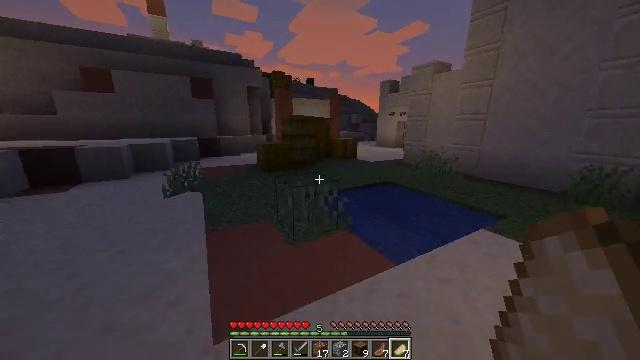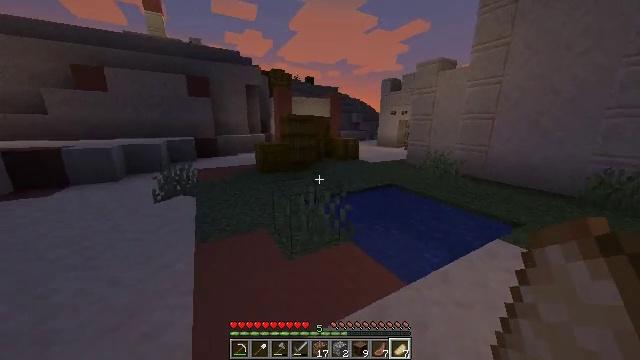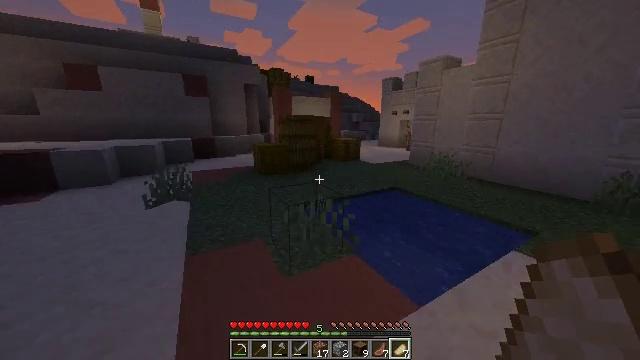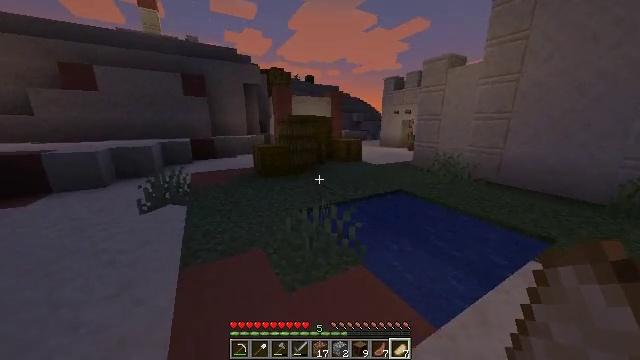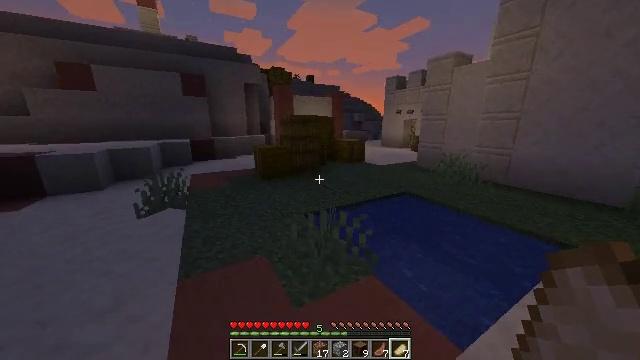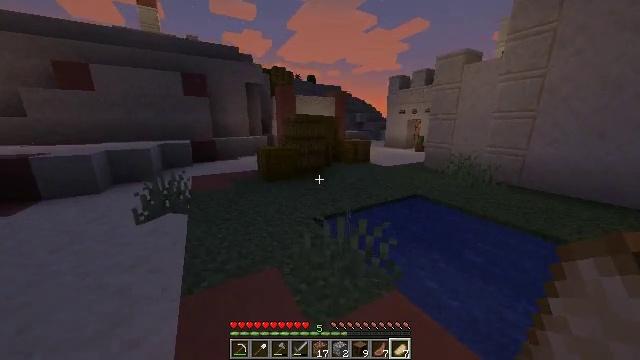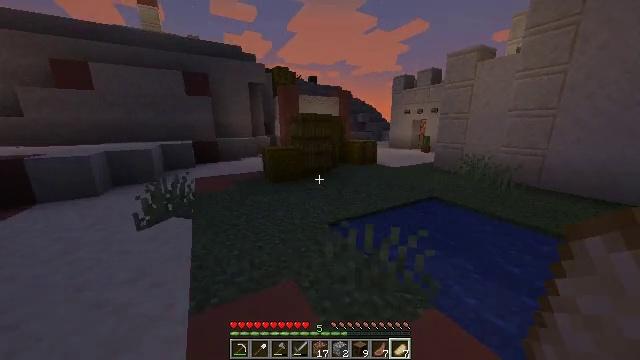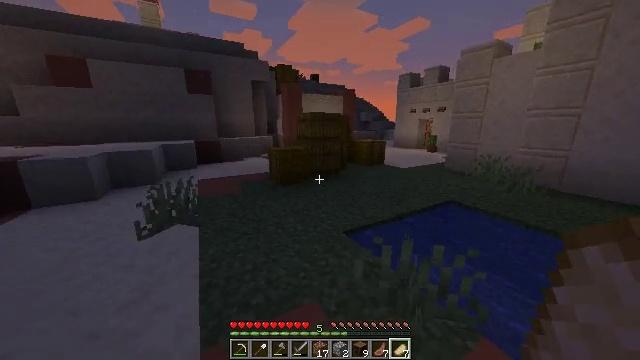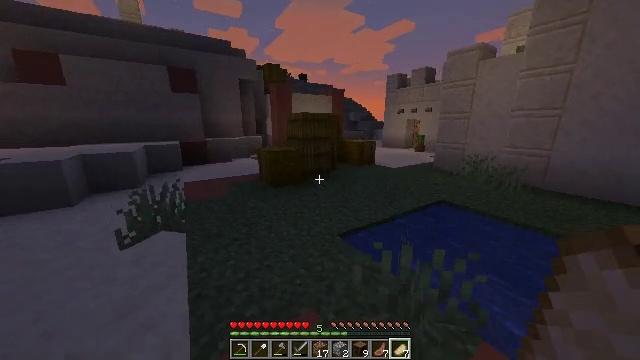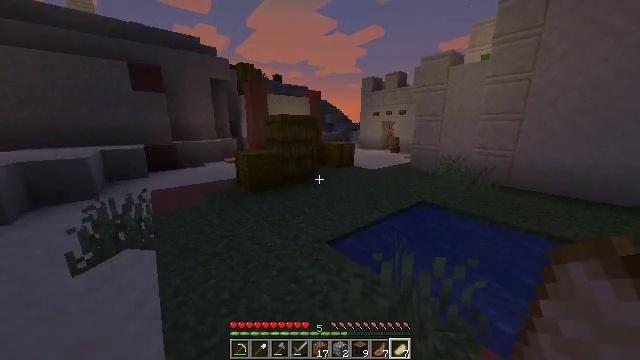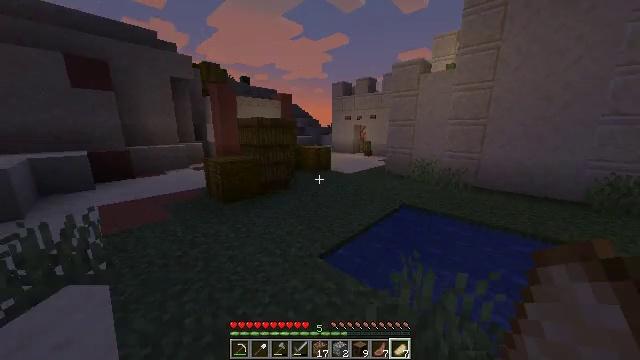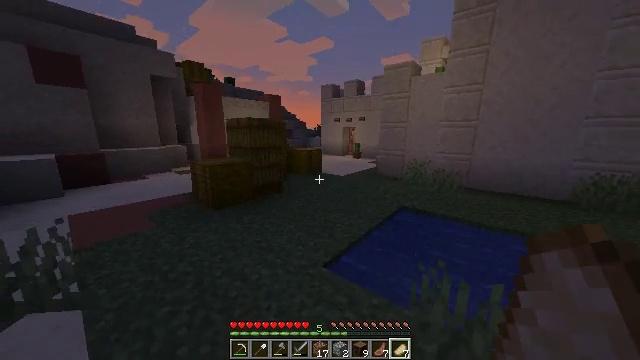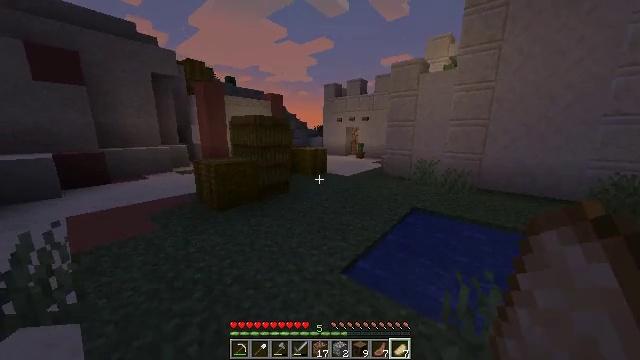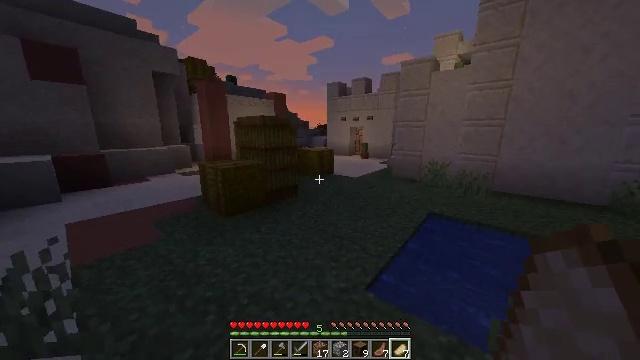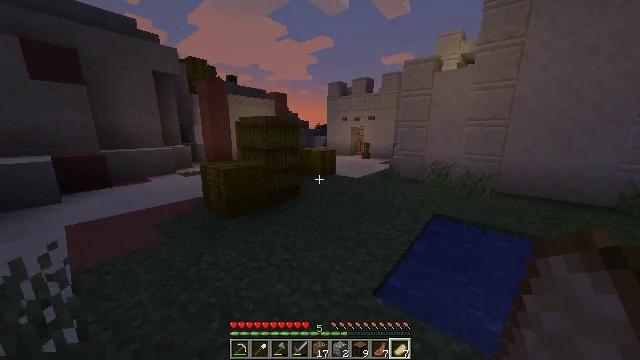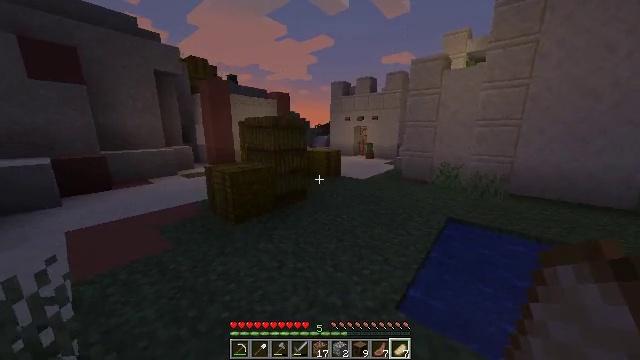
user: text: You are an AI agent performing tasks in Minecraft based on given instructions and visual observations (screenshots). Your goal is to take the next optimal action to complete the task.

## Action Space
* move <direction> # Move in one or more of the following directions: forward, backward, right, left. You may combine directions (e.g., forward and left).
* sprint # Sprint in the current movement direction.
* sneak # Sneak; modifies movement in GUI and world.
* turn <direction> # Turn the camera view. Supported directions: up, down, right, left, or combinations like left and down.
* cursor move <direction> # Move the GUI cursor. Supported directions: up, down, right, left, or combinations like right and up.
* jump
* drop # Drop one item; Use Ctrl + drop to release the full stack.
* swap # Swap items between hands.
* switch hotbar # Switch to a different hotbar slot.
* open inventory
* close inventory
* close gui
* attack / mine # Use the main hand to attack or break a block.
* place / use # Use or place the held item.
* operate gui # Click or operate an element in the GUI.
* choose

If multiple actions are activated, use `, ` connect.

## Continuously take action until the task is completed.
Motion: motion action
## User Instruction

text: Mine a hay block from the field.
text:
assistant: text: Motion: move forward, sprint
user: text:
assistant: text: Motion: move forward, sprint
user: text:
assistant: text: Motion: move forward and move left, sprint
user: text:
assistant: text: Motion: move forward and move left, sprint
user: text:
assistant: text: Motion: move forward and move left, sprint
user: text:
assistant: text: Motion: move forward and move left, sprint
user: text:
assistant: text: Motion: move forward and move left, sprint
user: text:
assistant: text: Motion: move forward and move left, sprint, turn right
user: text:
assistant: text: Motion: move forward and move left, sprint, turn right
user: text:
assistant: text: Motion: move forward and move left, sprint, turn right
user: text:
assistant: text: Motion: move forward and move left, sprint, turn right
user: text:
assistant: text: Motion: move forward and move left, sprint
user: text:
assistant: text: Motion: move forward and move left, sprint
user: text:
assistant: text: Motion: move forward and move left, sprint
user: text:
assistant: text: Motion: move forward and move left, sprint
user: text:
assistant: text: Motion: move forward
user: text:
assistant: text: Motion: move forward
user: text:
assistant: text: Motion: move forward
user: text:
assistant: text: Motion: move forward
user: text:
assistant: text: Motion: move forward
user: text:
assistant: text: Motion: move forward
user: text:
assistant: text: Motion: move forward, turn right
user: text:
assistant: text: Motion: move forward, turn right
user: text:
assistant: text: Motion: move forward, turn right
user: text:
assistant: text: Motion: move forward, turn right
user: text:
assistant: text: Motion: move forward
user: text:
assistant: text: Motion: move forward, turn left
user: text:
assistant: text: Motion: move forward
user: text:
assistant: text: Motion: move forward
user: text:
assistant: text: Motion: move forward